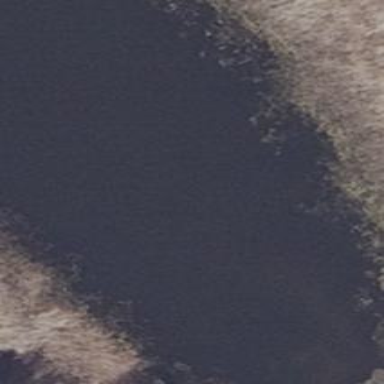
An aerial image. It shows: Pond surrounded by natural water.